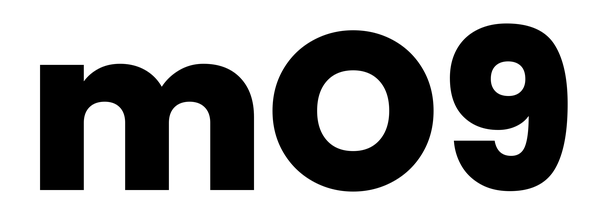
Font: Poppins-ExtraBold